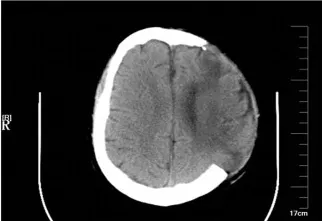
Head CT scan 2 weeks after surgery. (B) Lateral ventricle body level: irregular cerebral edema in left frontal and parietal lobes, and meningoencephalocele after left frontotemporal parietal bone flap removal. UG-MNES treatment and upper limb function.
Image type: radiology (ct)